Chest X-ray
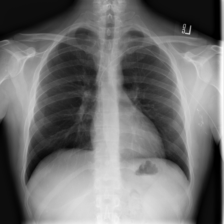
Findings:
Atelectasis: negative
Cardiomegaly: negative
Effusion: negative
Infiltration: negative
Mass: negative
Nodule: negative
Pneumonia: negative
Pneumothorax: negative
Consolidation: negative
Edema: negative
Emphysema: negative
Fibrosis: negative
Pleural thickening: negative
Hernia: negative